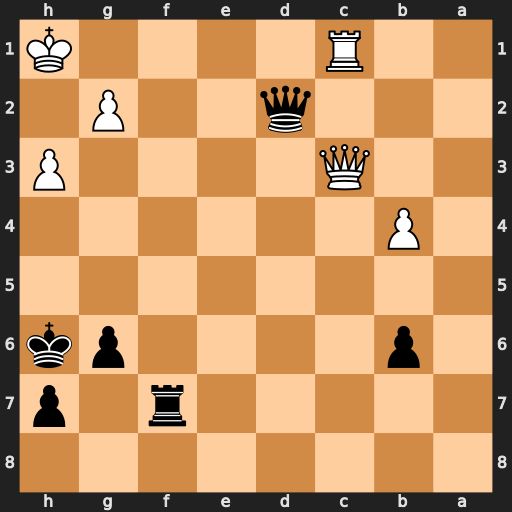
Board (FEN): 8/5r1p/1p4pk/8/1P6/2Q4P/3q2P1/2R4K
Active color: b
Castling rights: -
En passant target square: -
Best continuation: Rf1+ Rxf1 Qxc3